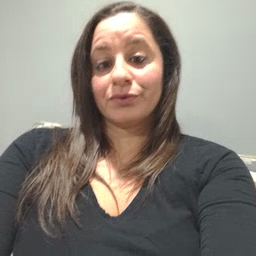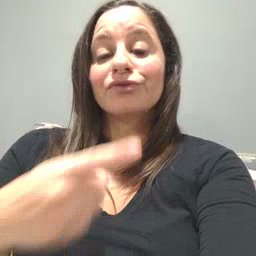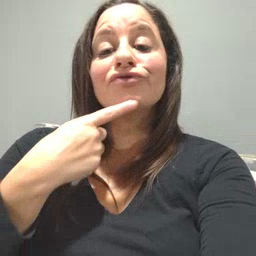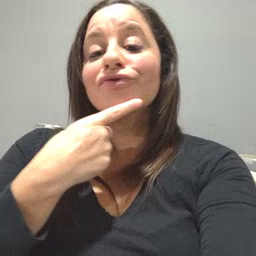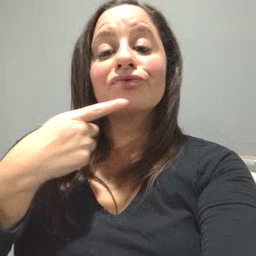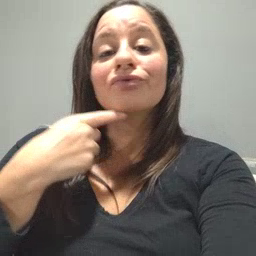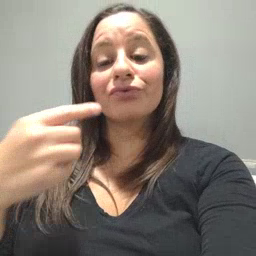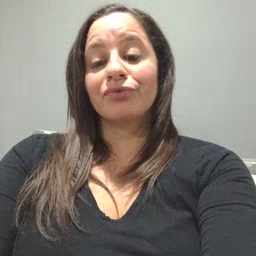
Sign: chin